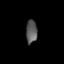
Tissue: lung
Cell type: Endothelial cells
Senescence score: 0.8016
Nuclear area (px): 254
Mean DAPI intensity: 89.98